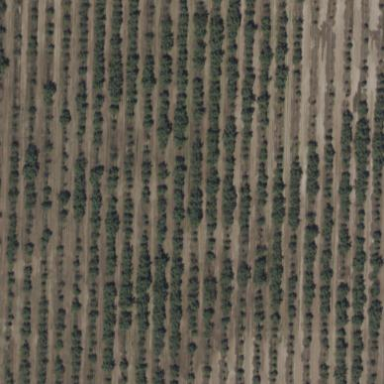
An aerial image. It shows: Orchard filled with walnut trees.